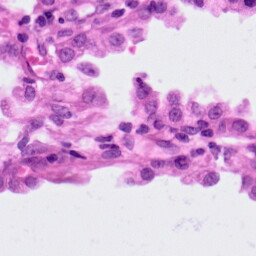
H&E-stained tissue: Lung